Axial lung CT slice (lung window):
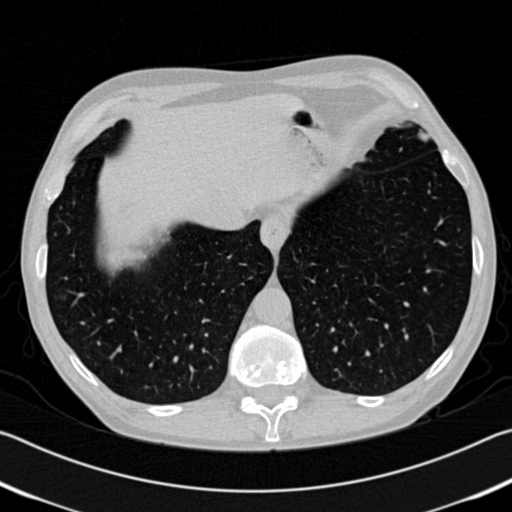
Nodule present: no